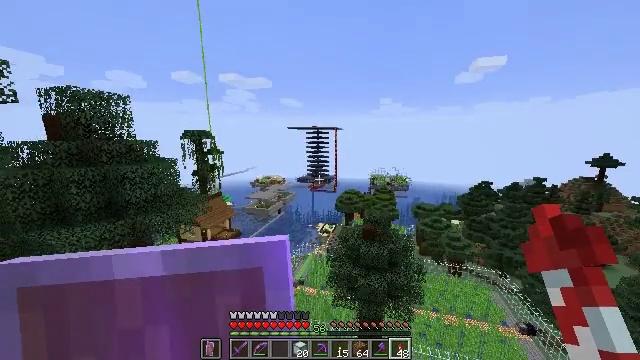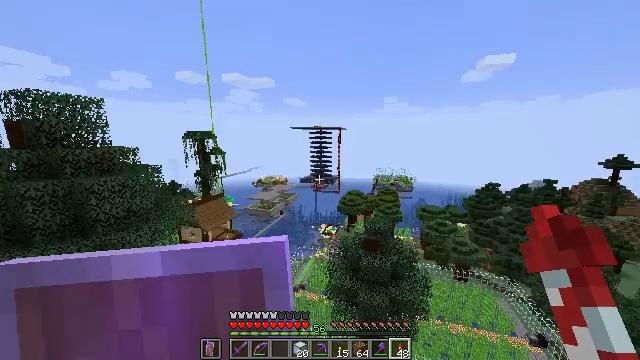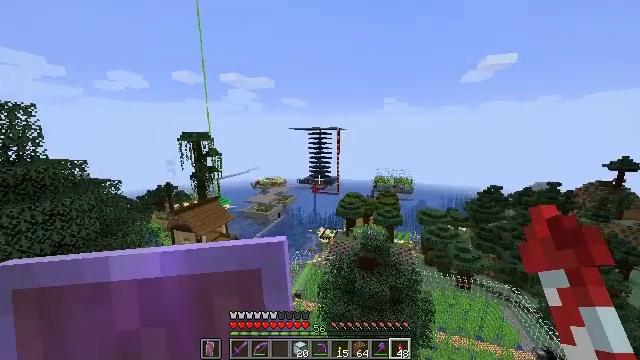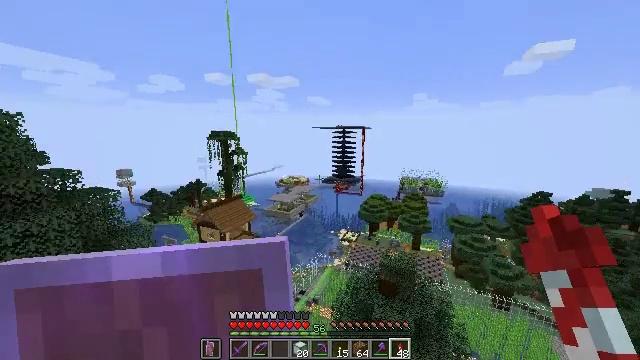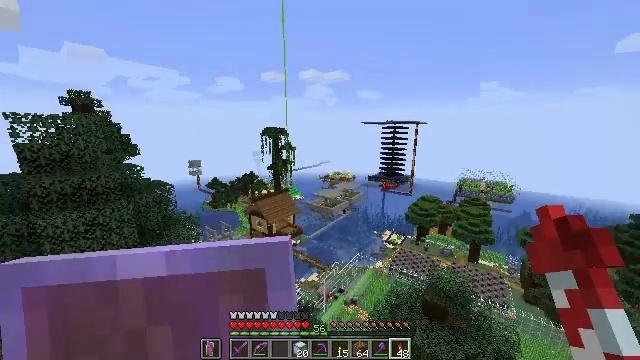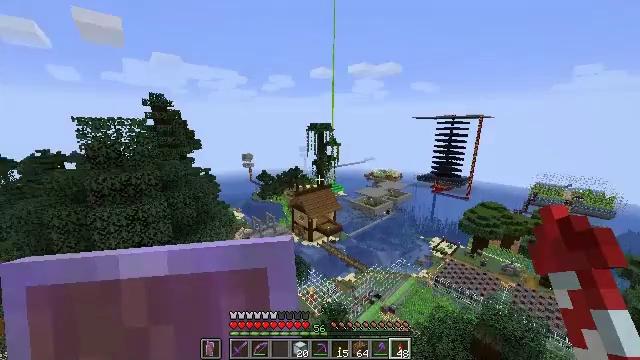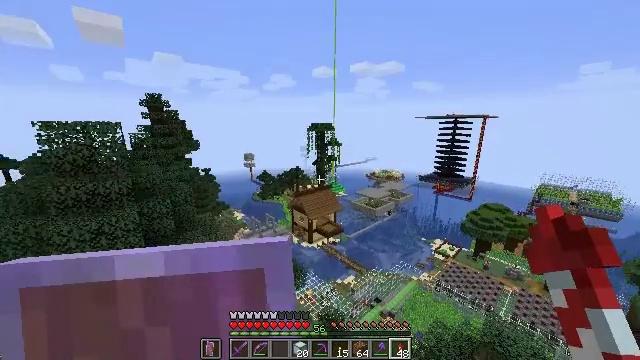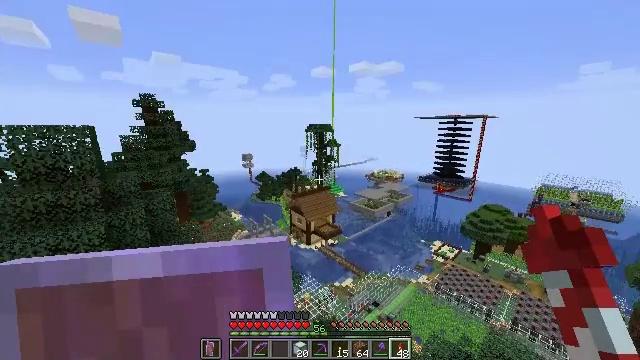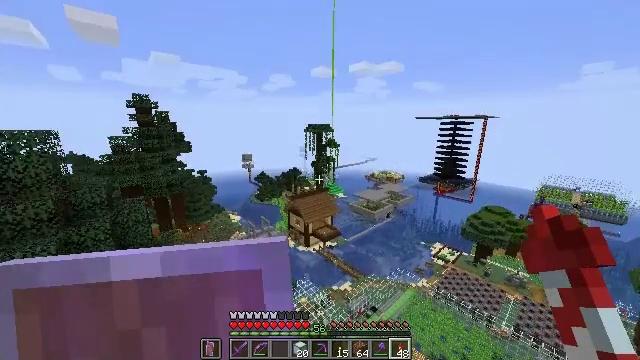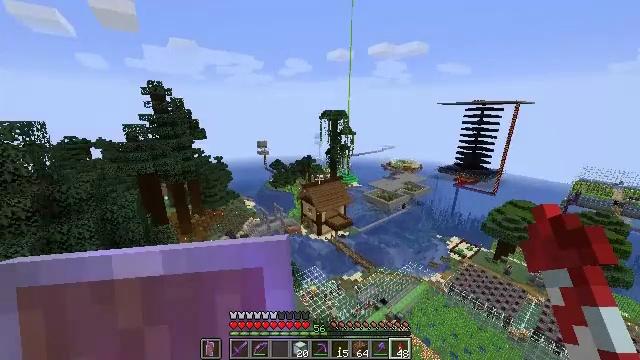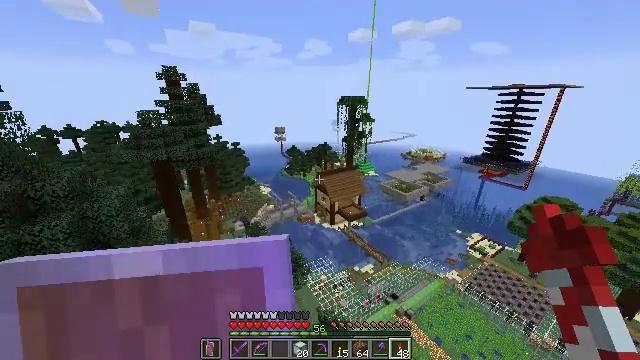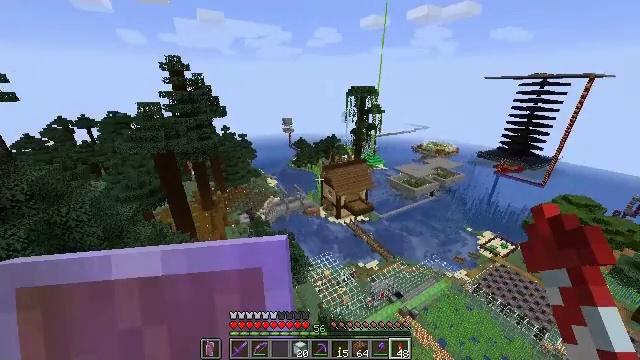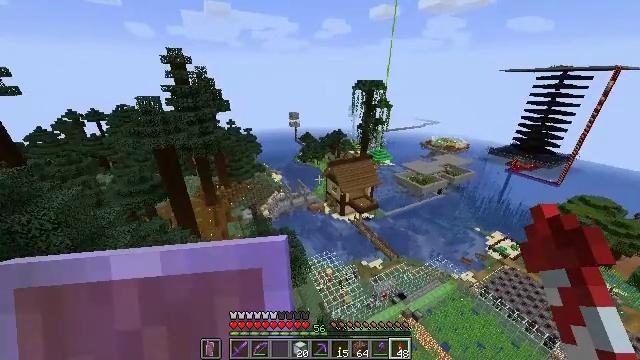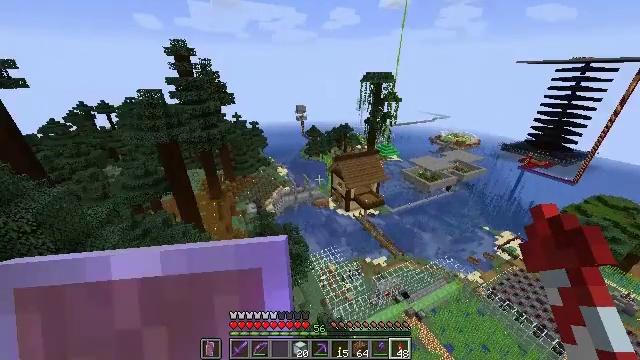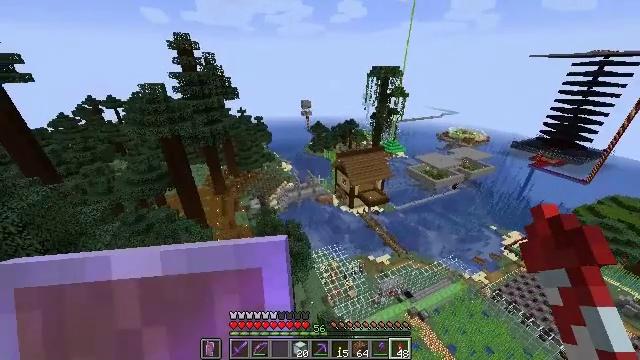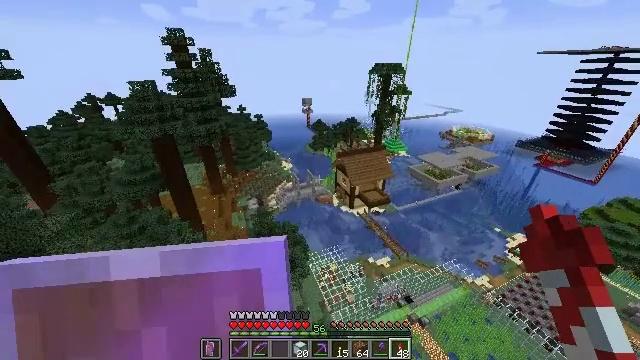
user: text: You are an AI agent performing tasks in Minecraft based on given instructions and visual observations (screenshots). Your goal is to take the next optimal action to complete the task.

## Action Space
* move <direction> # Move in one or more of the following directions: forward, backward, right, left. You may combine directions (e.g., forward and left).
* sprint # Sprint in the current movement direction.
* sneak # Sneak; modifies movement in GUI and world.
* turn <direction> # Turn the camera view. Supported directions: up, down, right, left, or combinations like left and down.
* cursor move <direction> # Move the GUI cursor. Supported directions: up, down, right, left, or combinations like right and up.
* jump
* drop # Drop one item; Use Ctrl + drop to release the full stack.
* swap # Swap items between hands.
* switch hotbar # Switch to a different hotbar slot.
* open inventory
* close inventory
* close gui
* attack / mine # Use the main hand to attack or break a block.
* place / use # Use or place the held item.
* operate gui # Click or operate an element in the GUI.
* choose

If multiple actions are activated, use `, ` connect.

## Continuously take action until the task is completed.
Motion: motion action
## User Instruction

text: Mine cactus from the desert.
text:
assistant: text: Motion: move forward, sprint, turn left
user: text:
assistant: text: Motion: move forward, sprint
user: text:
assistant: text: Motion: move forward, sprint, turn left
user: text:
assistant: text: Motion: move forward, sprint, turn left and down
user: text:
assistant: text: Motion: move forward, sprint, turn left and down
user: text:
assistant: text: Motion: move forward, sprint
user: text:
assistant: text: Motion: move forward, sprint
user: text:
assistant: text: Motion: move forward, sprint
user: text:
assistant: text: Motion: move forward, sprint, turn left and down
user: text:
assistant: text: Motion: move forward, sprint, turn left and down
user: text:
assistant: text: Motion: move forward, sprint, turn left and down
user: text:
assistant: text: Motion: move forward, sprint, turn left and down
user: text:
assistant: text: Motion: move forward, sprint, turn left and down
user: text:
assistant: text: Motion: move forward, sprint, turn left and down
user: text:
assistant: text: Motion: move forward
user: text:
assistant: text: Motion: move forward
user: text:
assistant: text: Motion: no_op
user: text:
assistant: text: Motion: turn down
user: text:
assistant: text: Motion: turn left and down
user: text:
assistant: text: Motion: turn left and down
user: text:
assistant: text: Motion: no_op
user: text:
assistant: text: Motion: no_op
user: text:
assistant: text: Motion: no_op
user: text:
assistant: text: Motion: no_op
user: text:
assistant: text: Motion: no_op
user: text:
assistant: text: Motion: no_op
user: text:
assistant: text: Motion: no_op
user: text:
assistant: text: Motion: no_op
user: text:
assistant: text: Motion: no_op
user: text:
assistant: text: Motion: turn down